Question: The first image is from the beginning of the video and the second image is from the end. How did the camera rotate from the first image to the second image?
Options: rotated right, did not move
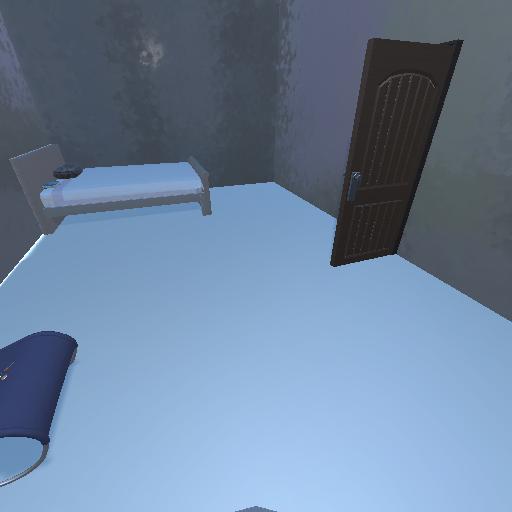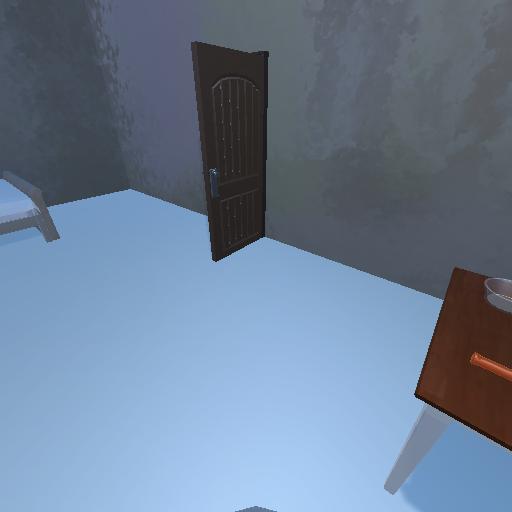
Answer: rotated right